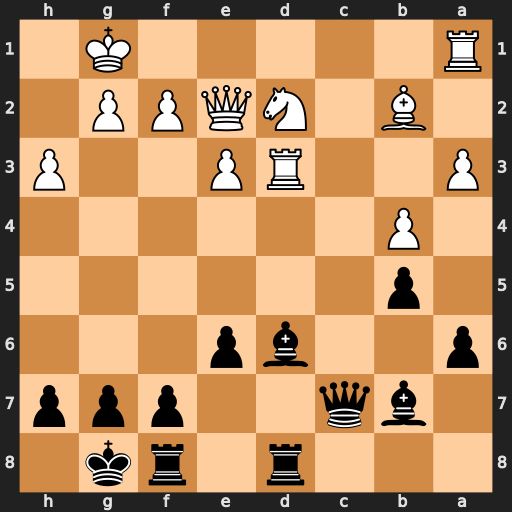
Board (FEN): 3r1rk1/1bq2ppp/p2bp3/1p6/1P6/P2RP2P/1B1NQPP1/R5K1
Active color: b
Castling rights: -
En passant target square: -
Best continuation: Qc2 Bd4 e5